Here is the wavelet time-frequency representation (scalogram) of a rolling-element bearing's vibration measurement. Classify the bearing condition as one of: normal, inner_race, outer_race, ball.
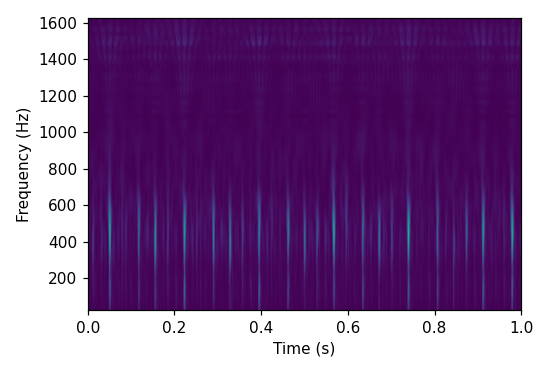
Answer: outer_race